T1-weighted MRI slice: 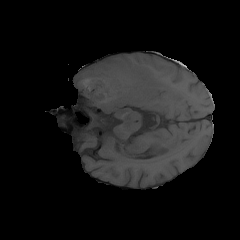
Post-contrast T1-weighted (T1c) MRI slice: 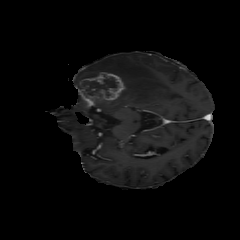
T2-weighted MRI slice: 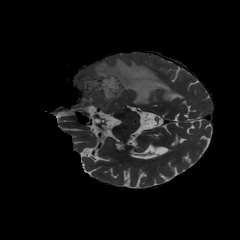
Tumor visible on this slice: yes